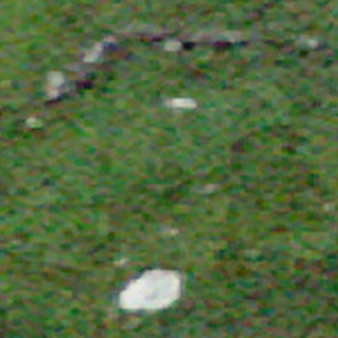
Label: other